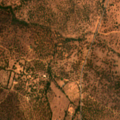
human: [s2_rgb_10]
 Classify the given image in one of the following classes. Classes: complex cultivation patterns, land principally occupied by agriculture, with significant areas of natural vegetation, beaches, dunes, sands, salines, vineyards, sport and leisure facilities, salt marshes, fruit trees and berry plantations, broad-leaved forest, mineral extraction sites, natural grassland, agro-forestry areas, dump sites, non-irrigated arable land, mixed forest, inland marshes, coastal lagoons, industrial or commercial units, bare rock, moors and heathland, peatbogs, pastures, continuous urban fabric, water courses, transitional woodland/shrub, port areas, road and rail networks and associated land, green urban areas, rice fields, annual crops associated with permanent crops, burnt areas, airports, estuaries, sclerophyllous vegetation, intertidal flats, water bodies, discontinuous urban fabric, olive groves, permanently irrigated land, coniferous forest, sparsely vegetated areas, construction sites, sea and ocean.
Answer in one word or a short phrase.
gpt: agro-forestry areas